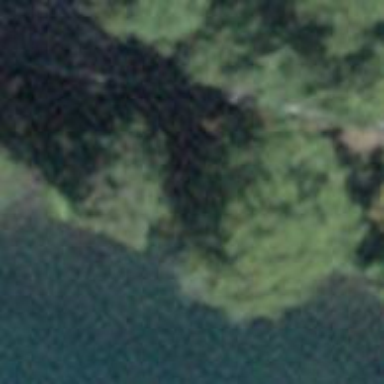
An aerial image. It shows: Single tag "natural: tree."